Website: apple
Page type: stored-credit-cards
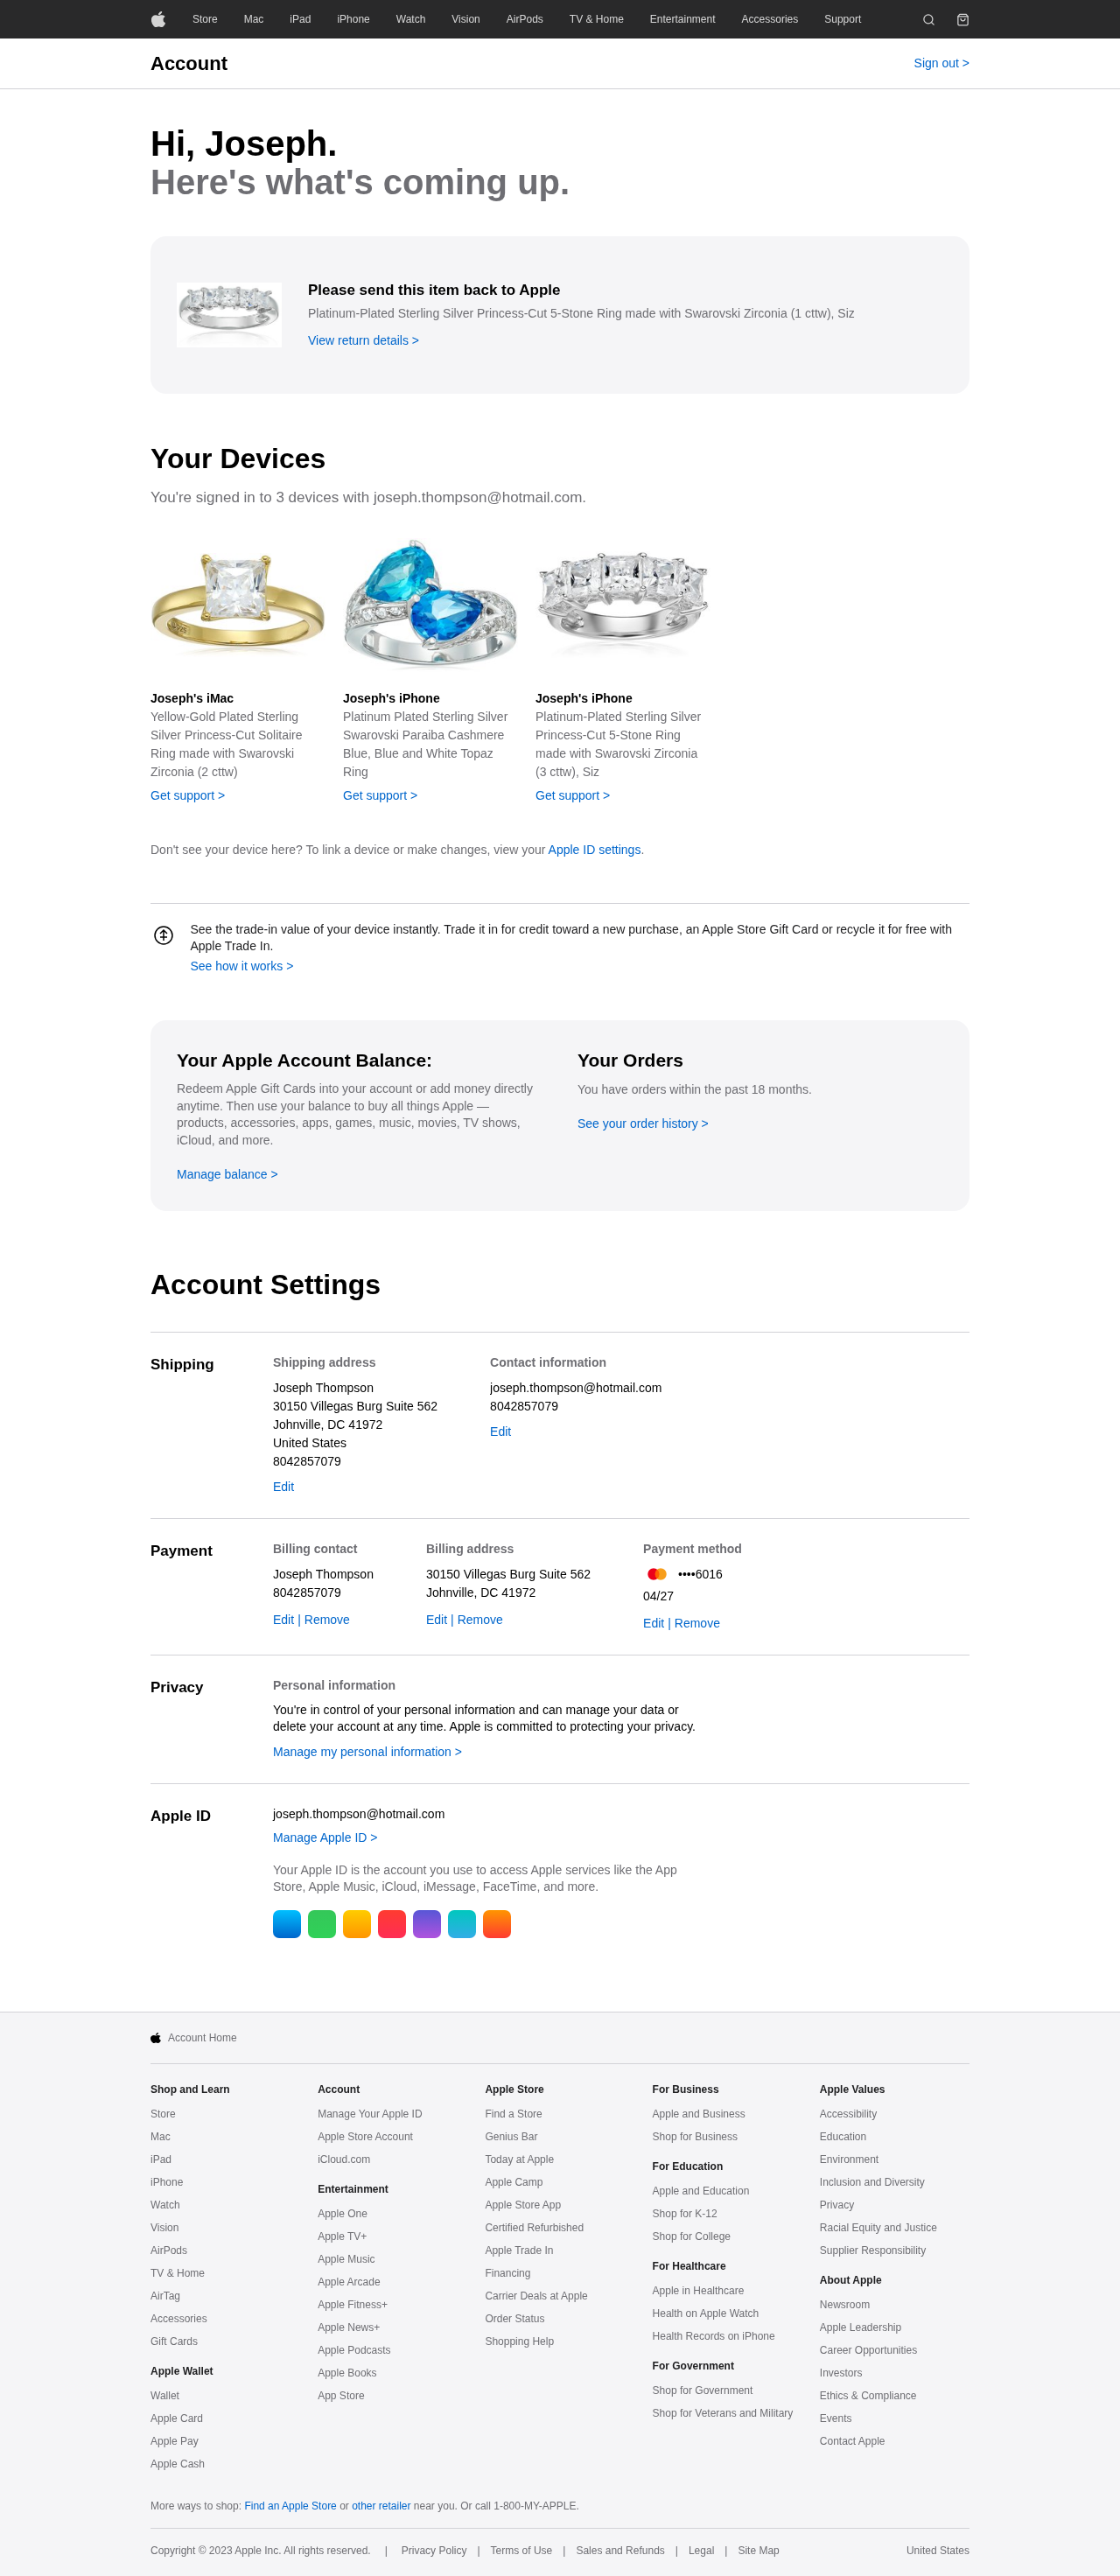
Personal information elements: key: PII_CARD_EXPIRY
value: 04/27
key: PII_CARD_LAST4
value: ••••6016
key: PII_CITY_STATE_ZIP
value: Johnville, DC 41972
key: PII_COUNTRY
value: United States
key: PII_EMAIL
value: joseph.thompson@hotmail.com
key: PII_FIRSTNAME
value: Joseph
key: PII_FULLNAME
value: Joseph Thompson
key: PII_PHONE
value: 8042857079
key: PII_STREET
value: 30150 Villegas Burg Suite 562
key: PII_FIRSTNAME2
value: Joseph
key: PII_FIRSTNAME3
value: Joseph
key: PII_EMAIL2
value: joseph.thompson@hotmail.com
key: PII_PHONE2
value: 8042857079
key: PII_FULLNAME2
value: Joseph Thompson
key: PII_PHONE3
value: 8042857079
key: PII_CITY
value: Johnville
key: PII_STATE
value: DC
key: PII_STATE_ABBR
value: DC
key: PII_POSTCODE
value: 41972
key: PII_POSTCODE_FULL
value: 41972
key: PII_CITY_STATE
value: Johnville, DC
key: PII_GIFT_FIRSTNAME
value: John
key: PII_POSTCODE_NUMERIC
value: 41972
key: PII_EMAIL3
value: joseph.thompson@hotmail.com
Product elements: key: PRODUCT1_NAME
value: Platinum-Plated Sterling Silver Princess-Cut 5-Stone Ring made with Swarovski Zirconia (1 cttw), Siz
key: PRODUCT2_NAME
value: Yellow-Gold Plated Sterling Silver Princess-Cut Solitaire Ring made with Swarovski Zirconia (2 cttw)
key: PRODUCT3_NAME
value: Platinum Plated Sterling Silver Swarovski Paraiba Cashmere Blue, Blue and White Topaz Ring
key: PRODUCT4_NAME
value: Platinum-Plated Sterling Silver Princess-Cut 5-Stone Ring made with Swarovski Zirconia (3 cttw), Siz